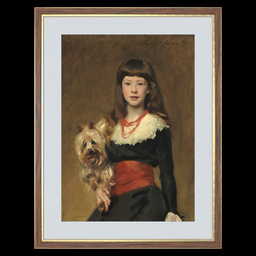
Label: decoration